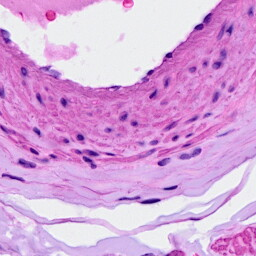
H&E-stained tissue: Ovarian